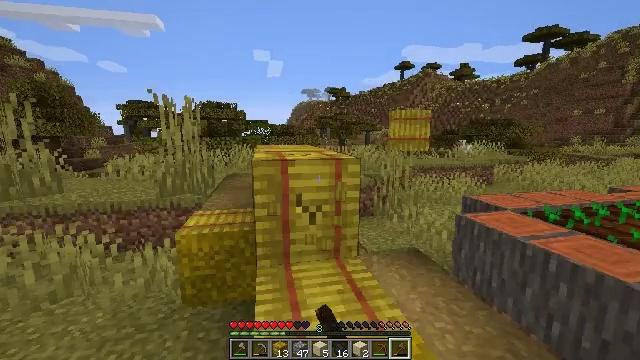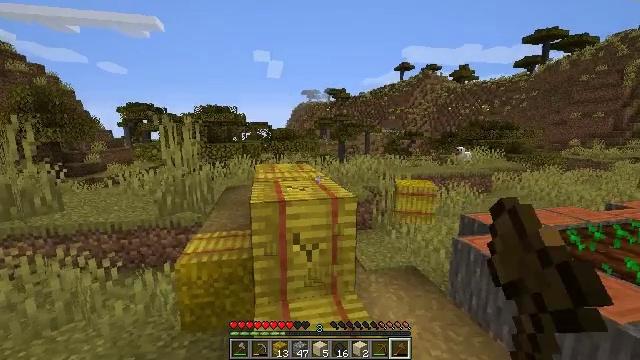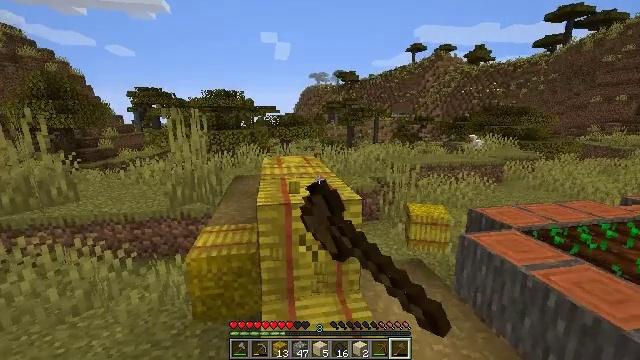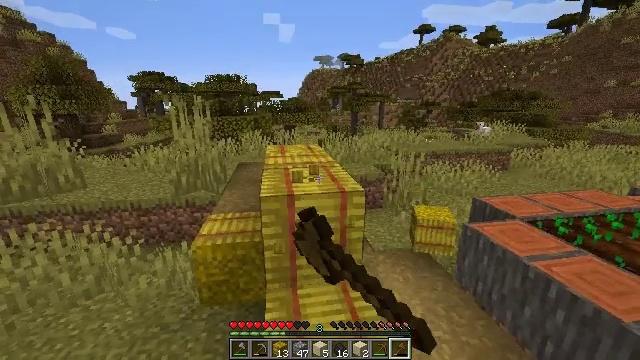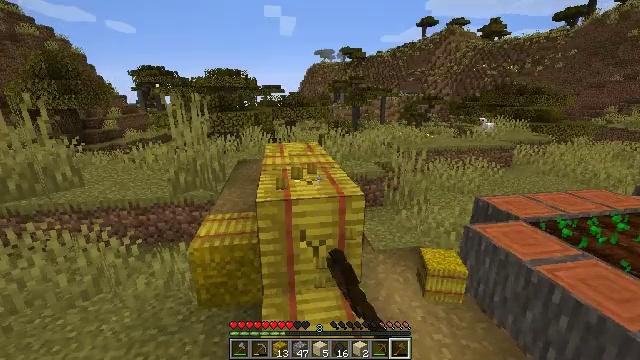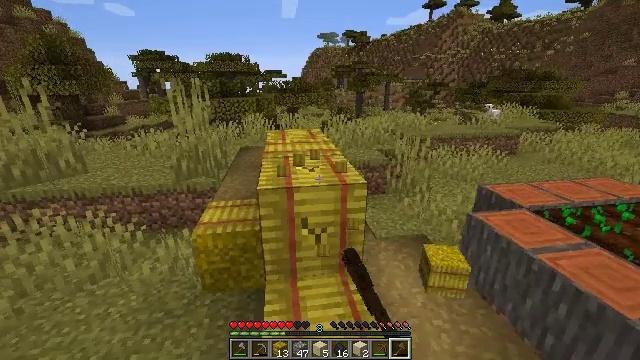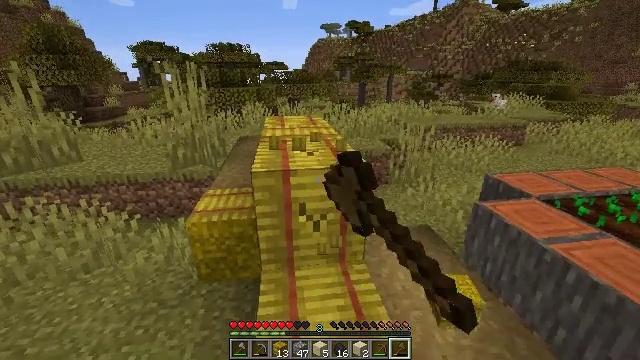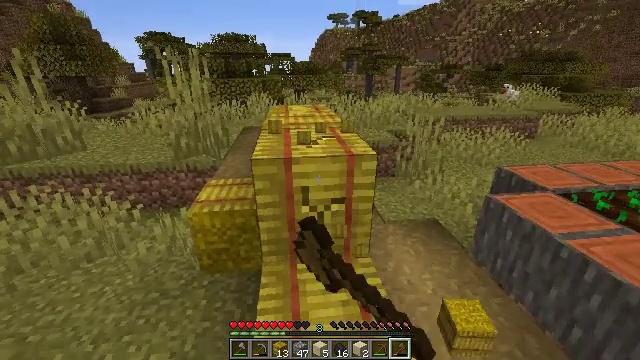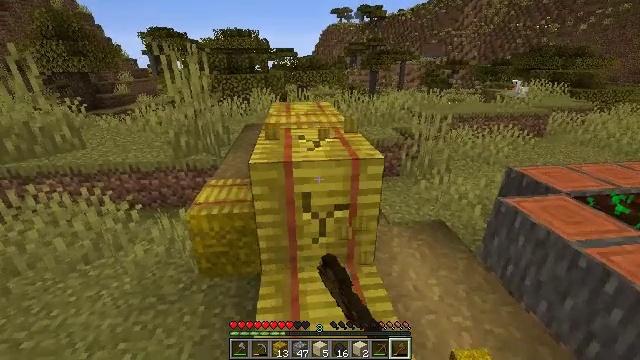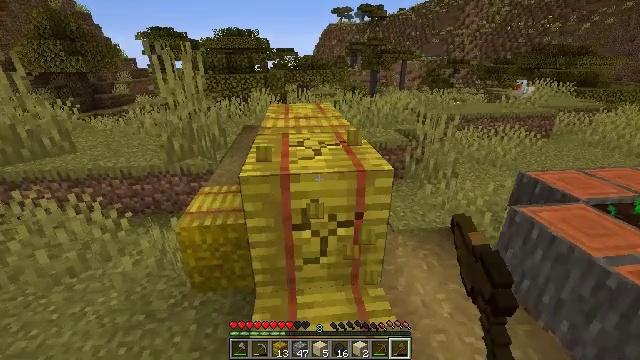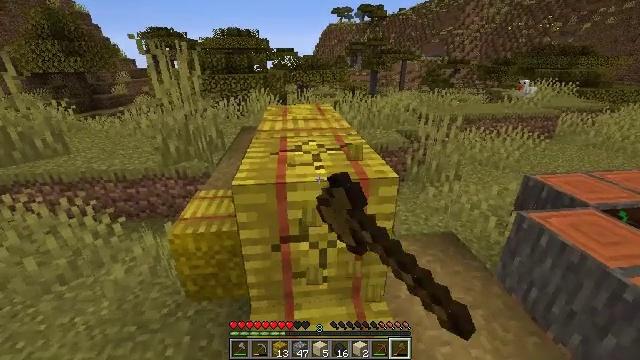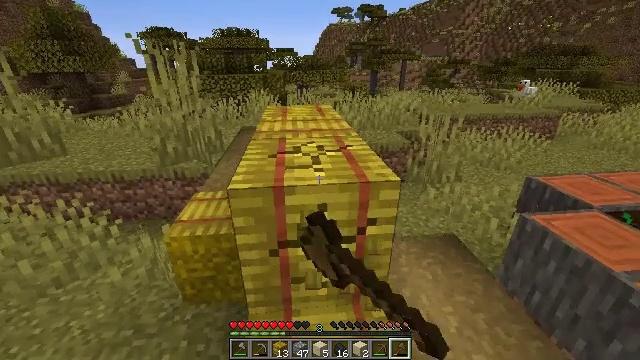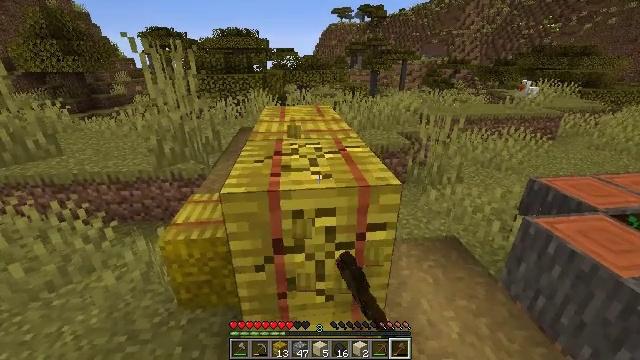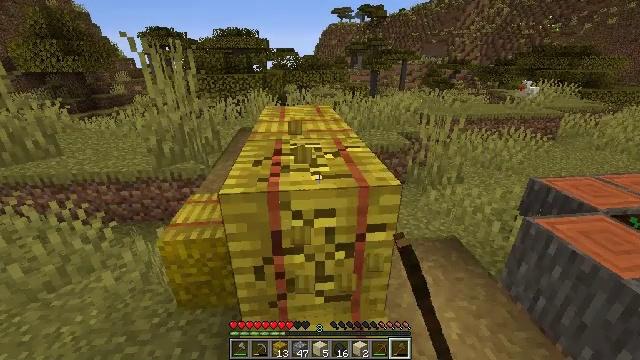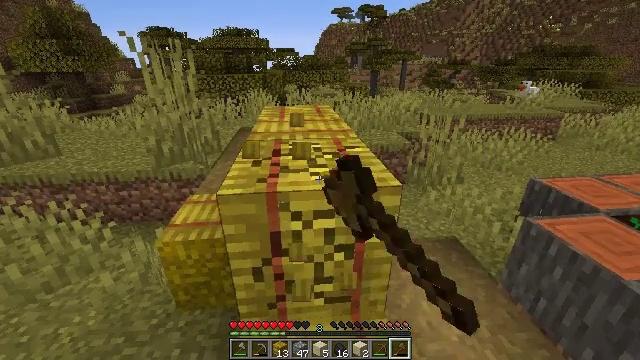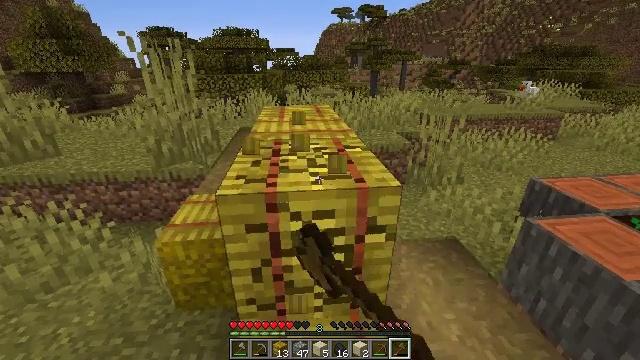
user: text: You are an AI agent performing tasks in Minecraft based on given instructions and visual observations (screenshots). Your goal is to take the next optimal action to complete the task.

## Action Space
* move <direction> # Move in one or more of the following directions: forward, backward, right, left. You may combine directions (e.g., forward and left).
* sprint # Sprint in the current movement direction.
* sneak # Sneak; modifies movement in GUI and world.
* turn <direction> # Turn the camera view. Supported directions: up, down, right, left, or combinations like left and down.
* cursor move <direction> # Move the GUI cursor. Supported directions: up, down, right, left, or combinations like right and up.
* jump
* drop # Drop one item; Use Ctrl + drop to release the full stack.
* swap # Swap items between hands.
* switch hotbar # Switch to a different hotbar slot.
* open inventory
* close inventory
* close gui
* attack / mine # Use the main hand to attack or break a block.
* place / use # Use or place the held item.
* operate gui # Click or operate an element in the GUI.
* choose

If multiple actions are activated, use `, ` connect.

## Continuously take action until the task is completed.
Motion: motion action
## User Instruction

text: Mine a hay block from the field.
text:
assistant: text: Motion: move forward, attack / mine, jump
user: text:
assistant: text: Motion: move forward, turn left and down, attack / mine, jump
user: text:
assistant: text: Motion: move forward, turn down, attack / mine, jump
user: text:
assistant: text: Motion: move forward, turn down, attack / mine
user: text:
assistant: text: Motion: move forward, turn down, attack / mine
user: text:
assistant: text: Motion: move forward, turn down, attack / mine
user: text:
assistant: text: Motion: move forward, turn left and down, attack / mine
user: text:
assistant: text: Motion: move forward, attack / mine
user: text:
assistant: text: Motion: move forward, attack / mine
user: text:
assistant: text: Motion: attack / mine
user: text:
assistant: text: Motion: attack / mine
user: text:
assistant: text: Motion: attack / mine
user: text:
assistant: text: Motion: attack / mine
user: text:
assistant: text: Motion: attack / mine
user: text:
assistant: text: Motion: attack / mine
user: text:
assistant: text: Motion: attack / mine
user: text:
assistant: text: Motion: attack / mine
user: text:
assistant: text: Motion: attack / mine
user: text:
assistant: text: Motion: attack / mine
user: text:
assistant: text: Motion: attack / mine
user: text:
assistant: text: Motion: attack / mine
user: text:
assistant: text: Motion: attack / mine
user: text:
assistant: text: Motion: attack / mine
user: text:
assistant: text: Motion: attack / mine
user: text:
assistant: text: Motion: move forward, attack / mine
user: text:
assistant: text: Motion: move forward, attack / mine
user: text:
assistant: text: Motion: move forward, attack / mine
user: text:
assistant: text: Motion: move forward, turn left and down, attack / mine
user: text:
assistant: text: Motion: move forward, attack / mine
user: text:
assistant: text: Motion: move forward, attack / mine